RGB frame:
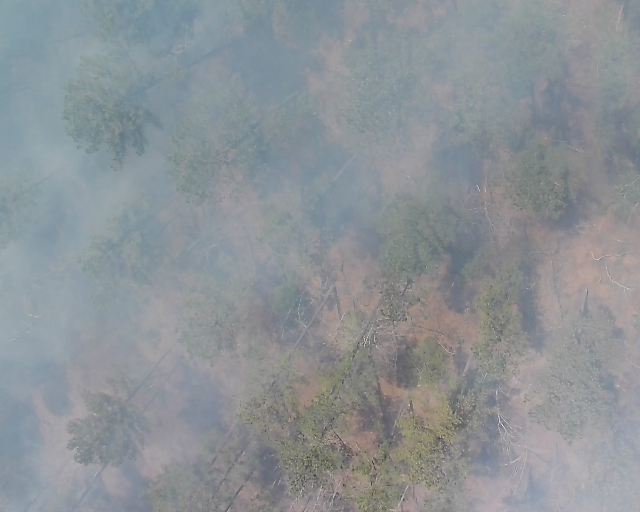
Thermal frame:
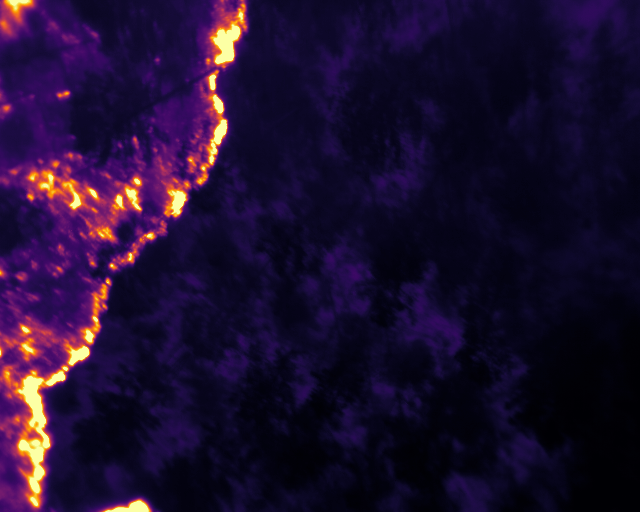
Captured: 2026-02-26 02:31:58
Pixels at or above 80 °C: 14528 (fraction of frame: 0.04434)